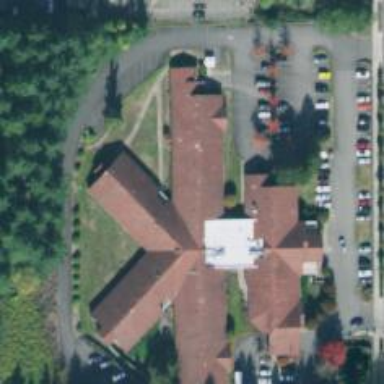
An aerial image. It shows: Nursing home building.